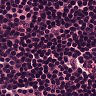
Metastatic tissue present: no